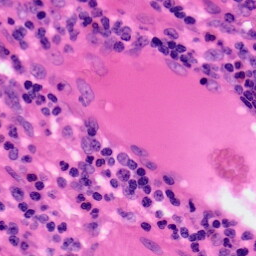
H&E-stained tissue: Colon